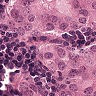
Metastatic tissue present: yes